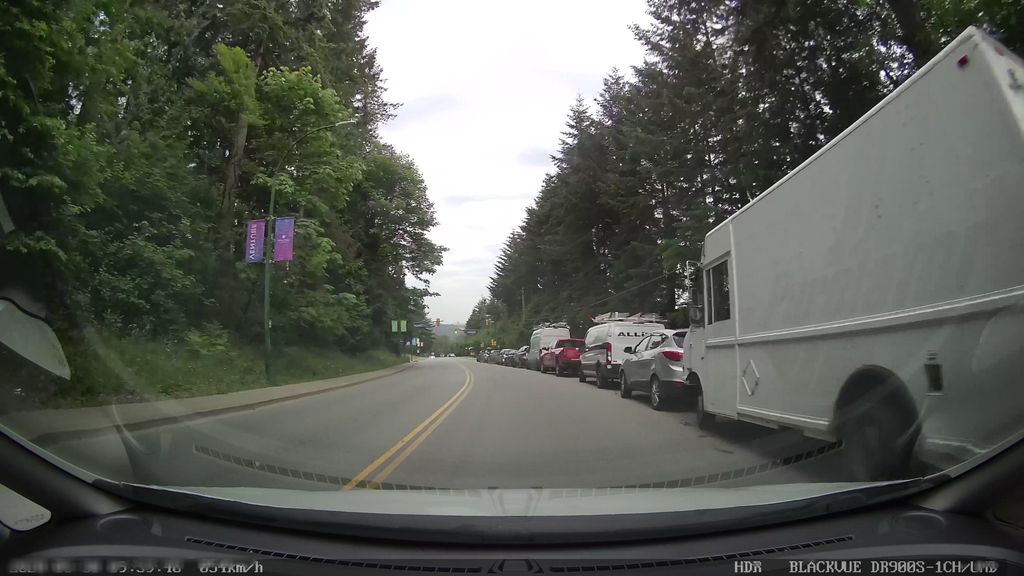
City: vancouver